Question: I need help with the following wonder if anyone knows what i can do to resolve the problem.
The following will be a userform of how i want it to look like.

What i'm trying to do is to select this test1 that will link with a pivot table where selecting it, will also select test1 on pivot table. Then, I will need to write the name "test1" into another worksheet, called it Sheet2. I'm able to write out a code to do this, but when i try to deselect it, a run time error appears. Was wondering if I need to add in another code for it or there is already an error in my code.
My code:
'''
Private Sub CheckBox2_Click()
If CheckBox2.Value = True Then
Sheets("Sheet1").Select
With ActiveSheet.PivotTables("PivotTable1").PivotFields("Test1")
.Orientation = xlColumnField
.Position = 1
End With
ActiveSheet.PivotTables("PivotTable1").PivotFields("Test1").Subtotals = Array( _
False, False, False, False, False, False, False, False, False, False, False, False)
Sheets("Sheet2").Select
Range("A1").Select
ActiveCell.FormulaR1C1 = "Test1"
Sheets("Sheet1").Select
End If
If CheckBox2.Value = False Then
ActiveSheet.PivotTables("PivotTable1").PivotFields("Test1").Orientation = _
xlHidden
Sheets("Sheet2").Select
Range("A1").Select
ActiveCell.FormulaR1C1 = ""
End If
End Sub
'''
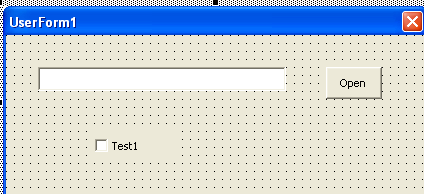
Answer: Always try to avoid as they are a major cause of pain :) Try this
'''
Private Sub CheckBox2_Click()
Dim ws As Worksheet
'~~> Sheet1 has the pivot
Set ws = Sheets("Sheet1")
If CheckBox2.Value = True Then
With ws
With .PivotTables("PivotTable1").PivotFields("Test1")
.Orientation = xlColumnField
.Position = 1
End With
.PivotTables("PivotTable1").PivotFields("Test1").Subtotals = Array( _
False, False, False, False, False, False, False, False, False, False, False, False)
Sheets("Sheet2").Range("A1").Value = "Test1"
End With
Else '<~~ If false
ws.PivotTables("PivotTable1").PivotFields("Test1").Orientation = xlHidden
Sheets("Sheet2").Range("A1").ClearContents
End If
End Sub
'''
> > > yup.. test2 can be either on A1 or A2.. but sometimes test1 can be around which will be at A1.. sorry for the additional question - user1204868 30 secs ago
Change this line 'Sheets("Sheet2").Range("A1").ClearContents' to
'''
With Sheets("Sheet2")
If .Range("A1").Value = "Test2" Then .Range("A1").ClearContents
If .Range("A2").Value = "Test2" Then .Range("A2").ClearContents
End With
'''
HTH
Sid